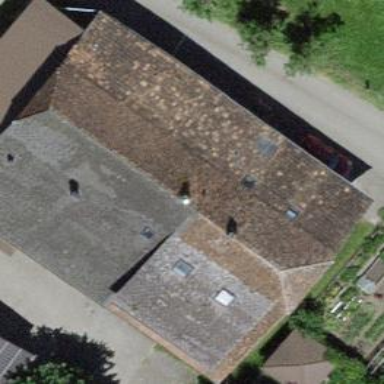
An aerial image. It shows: Farm building.